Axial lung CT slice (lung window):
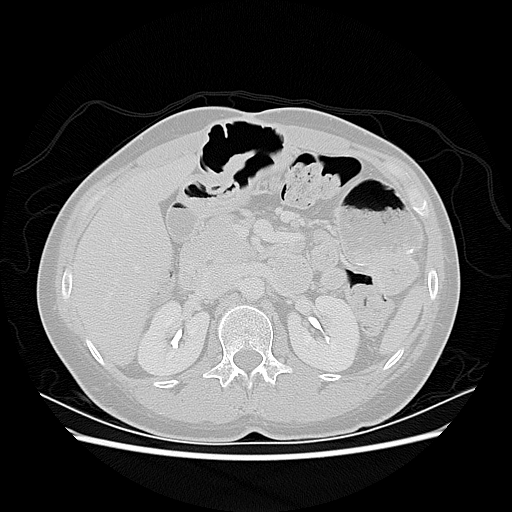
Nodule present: no